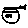
Label: fish